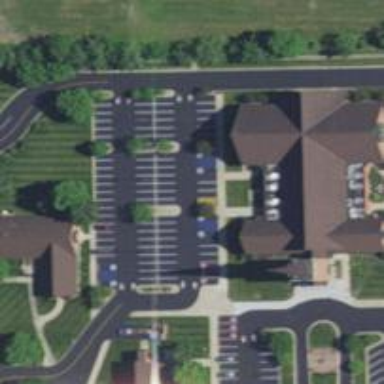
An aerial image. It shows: Parking space is available.